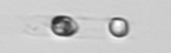
Label: Skeletonema